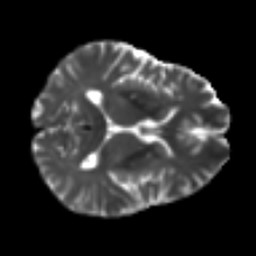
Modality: T2w
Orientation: axial
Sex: male
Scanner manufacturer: ge
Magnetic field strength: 3 T
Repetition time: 7 s
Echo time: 0.08 s